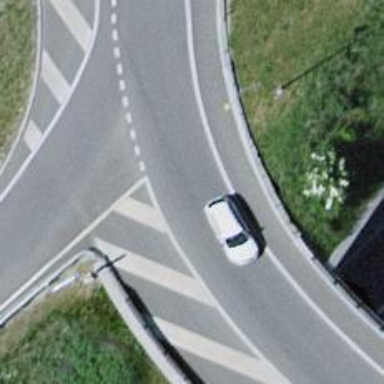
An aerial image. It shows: Secondary road with asphalt surface leading to roundabout.